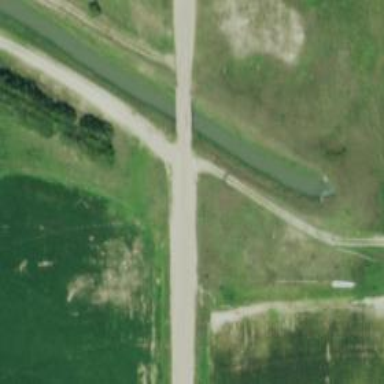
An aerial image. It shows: Unclassified road with bridge.